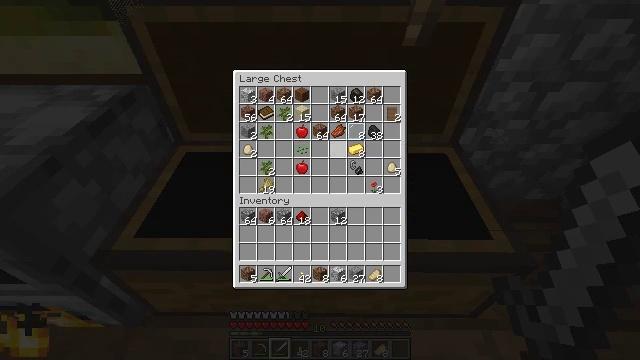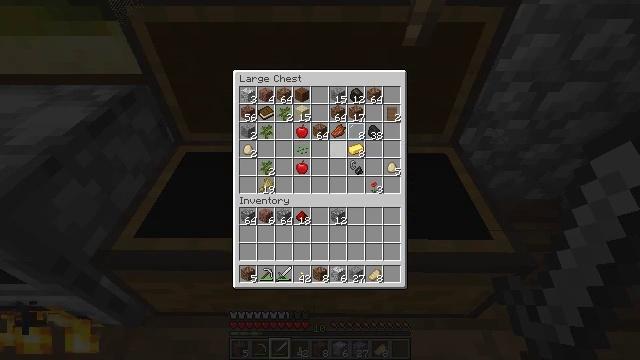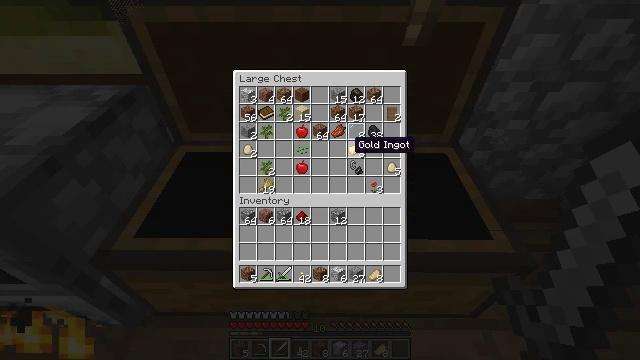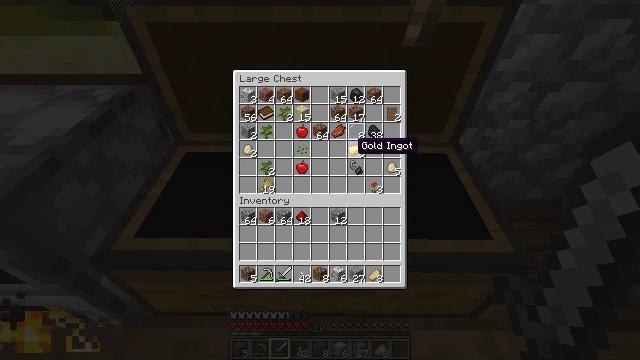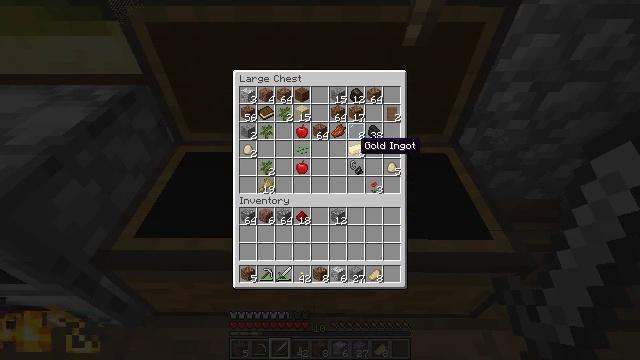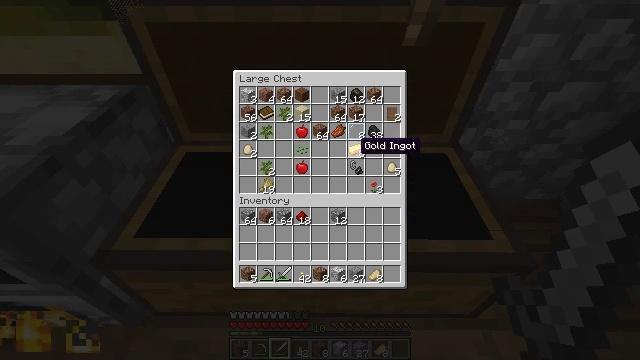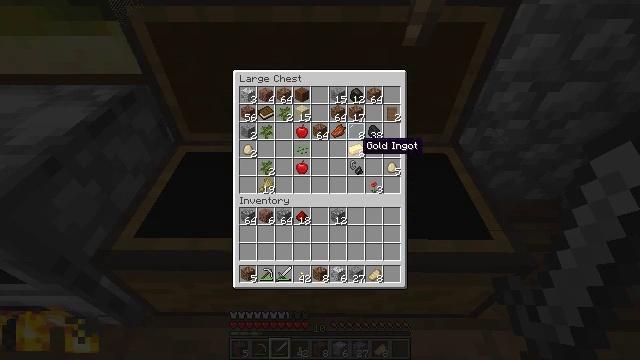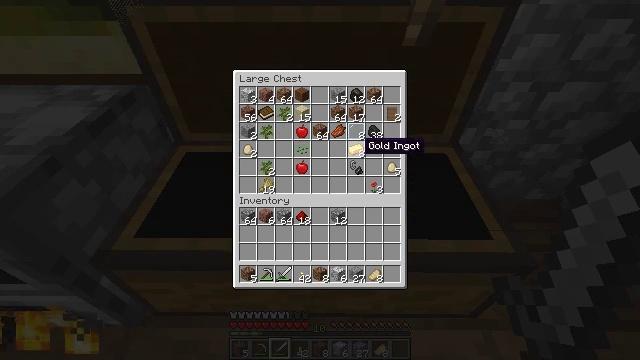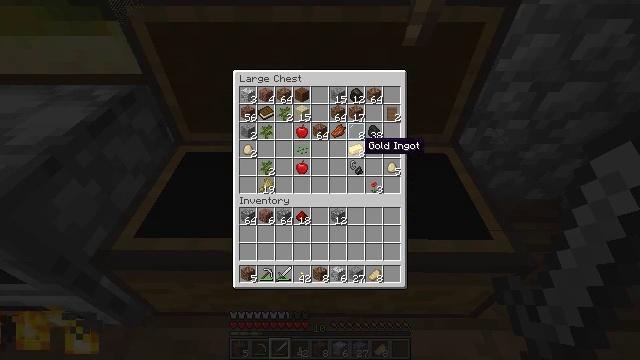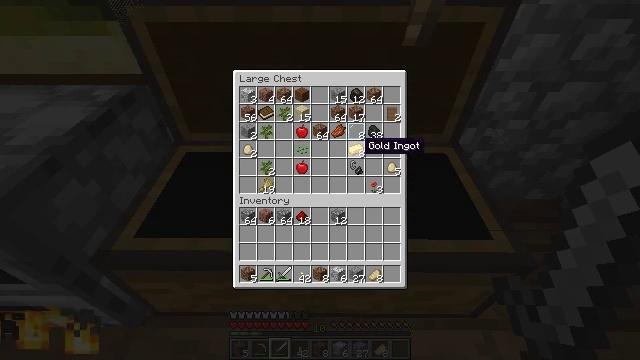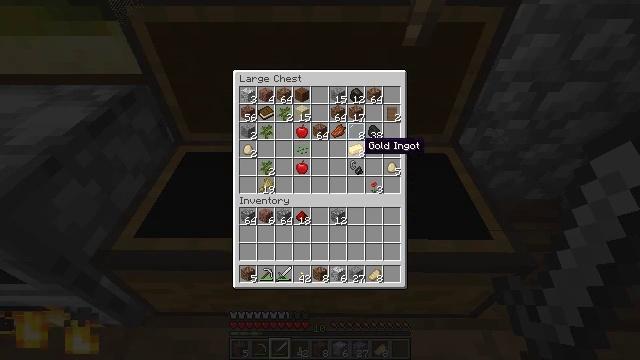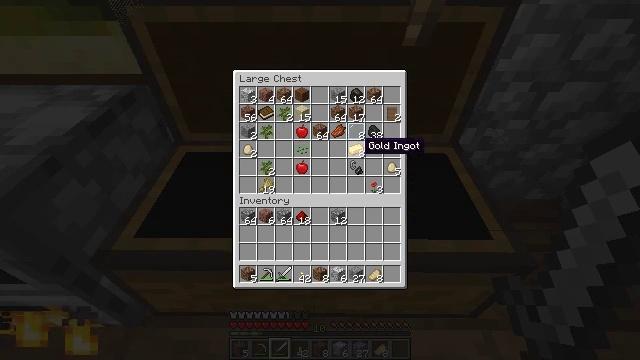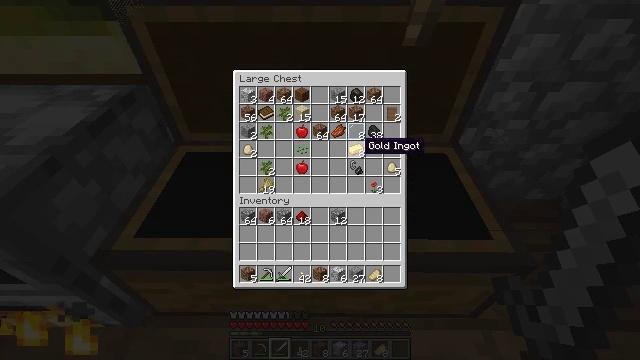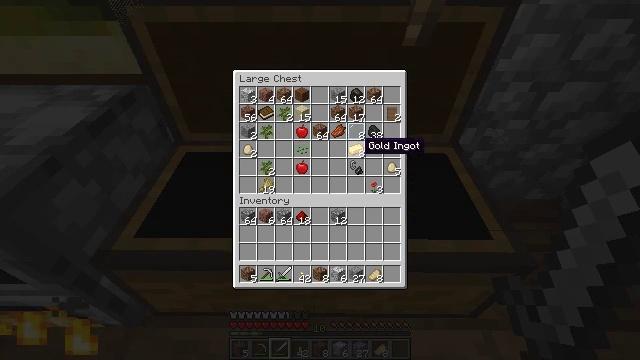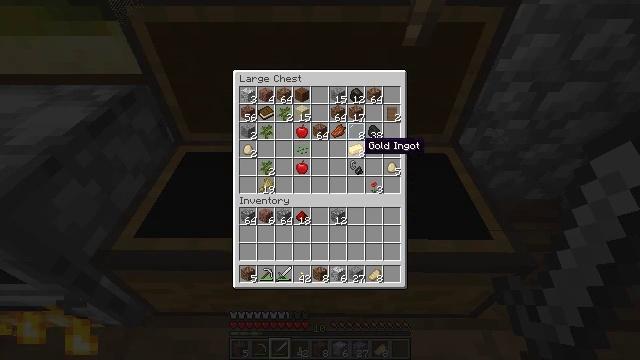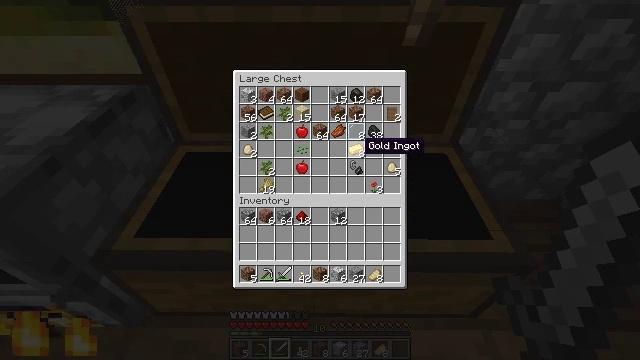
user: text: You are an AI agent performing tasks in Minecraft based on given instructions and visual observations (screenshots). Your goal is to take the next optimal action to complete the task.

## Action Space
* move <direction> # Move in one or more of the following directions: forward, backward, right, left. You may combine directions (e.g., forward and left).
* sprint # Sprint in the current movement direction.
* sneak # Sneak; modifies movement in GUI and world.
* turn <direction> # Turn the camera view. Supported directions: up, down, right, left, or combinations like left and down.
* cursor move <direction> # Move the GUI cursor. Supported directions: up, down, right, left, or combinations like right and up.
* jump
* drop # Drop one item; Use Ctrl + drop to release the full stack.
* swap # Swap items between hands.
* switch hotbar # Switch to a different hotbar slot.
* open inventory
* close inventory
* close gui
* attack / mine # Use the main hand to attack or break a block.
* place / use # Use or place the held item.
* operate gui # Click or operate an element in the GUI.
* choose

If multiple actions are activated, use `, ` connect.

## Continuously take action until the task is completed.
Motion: motion action
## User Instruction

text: Create a clock at the crafting table.
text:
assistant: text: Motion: cursor move right
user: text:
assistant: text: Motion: no_op
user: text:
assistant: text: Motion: no_op
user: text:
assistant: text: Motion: no_op
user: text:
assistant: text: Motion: no_op
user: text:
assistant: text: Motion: no_op
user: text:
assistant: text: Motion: no_op
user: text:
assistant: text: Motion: no_op
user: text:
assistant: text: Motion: no_op
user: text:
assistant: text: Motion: no_op
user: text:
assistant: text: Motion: no_op
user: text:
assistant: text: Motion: no_op
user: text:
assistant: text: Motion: no_op
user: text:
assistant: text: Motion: no_op
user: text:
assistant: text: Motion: no_op
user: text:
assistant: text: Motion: no_op
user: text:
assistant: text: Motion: no_op
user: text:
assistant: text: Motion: operate gui
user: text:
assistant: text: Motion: operate gui
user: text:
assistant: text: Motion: no_op
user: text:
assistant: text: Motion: no_op
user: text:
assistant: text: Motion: cursor move left and down
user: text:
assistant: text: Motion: cursor move left and down
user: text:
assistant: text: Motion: no_op
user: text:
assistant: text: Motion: no_op
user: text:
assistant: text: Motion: no_op
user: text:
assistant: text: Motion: no_op
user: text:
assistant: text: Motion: no_op
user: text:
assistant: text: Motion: no_op
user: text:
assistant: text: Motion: cursor move down